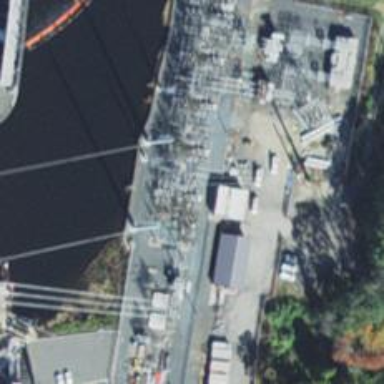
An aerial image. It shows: Switch used for power control.